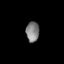
Tissue: lung
Cell type: Epithelial cells
Senescence score: 0.6203
Nuclear area (px): 263
Mean DAPI intensity: 126.475